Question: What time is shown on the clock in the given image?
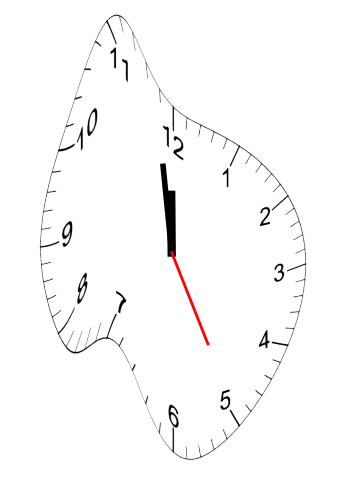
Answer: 11:58:25